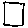
Label: square